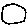
Label: moon